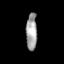
Tissue: prostate
Cell type: T cells
Senescence score: 0.1449
Nuclear area (px): 394
Mean DAPI intensity: 161.67